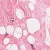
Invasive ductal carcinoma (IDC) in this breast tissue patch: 0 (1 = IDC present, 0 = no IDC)